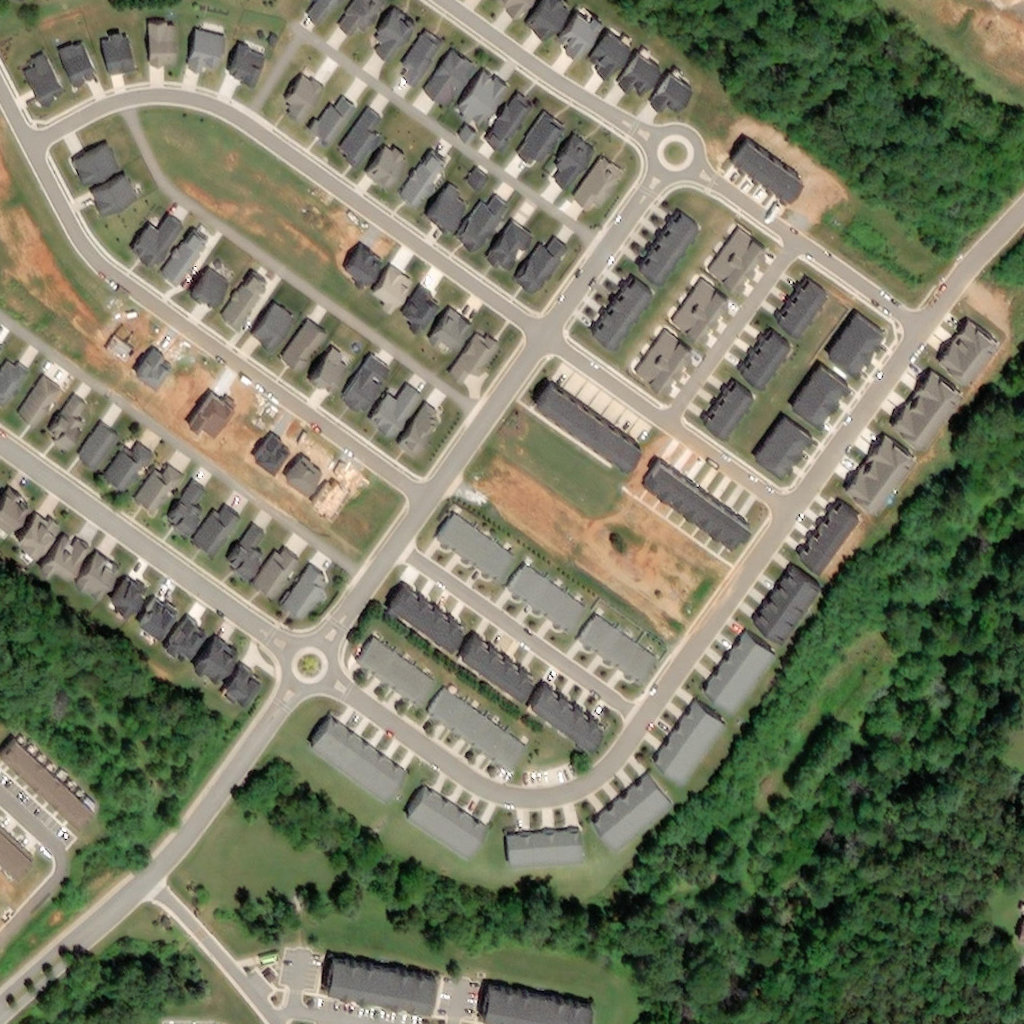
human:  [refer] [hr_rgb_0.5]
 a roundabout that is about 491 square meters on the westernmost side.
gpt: <box>[[27, 61, 33, 68, 0]]</box>